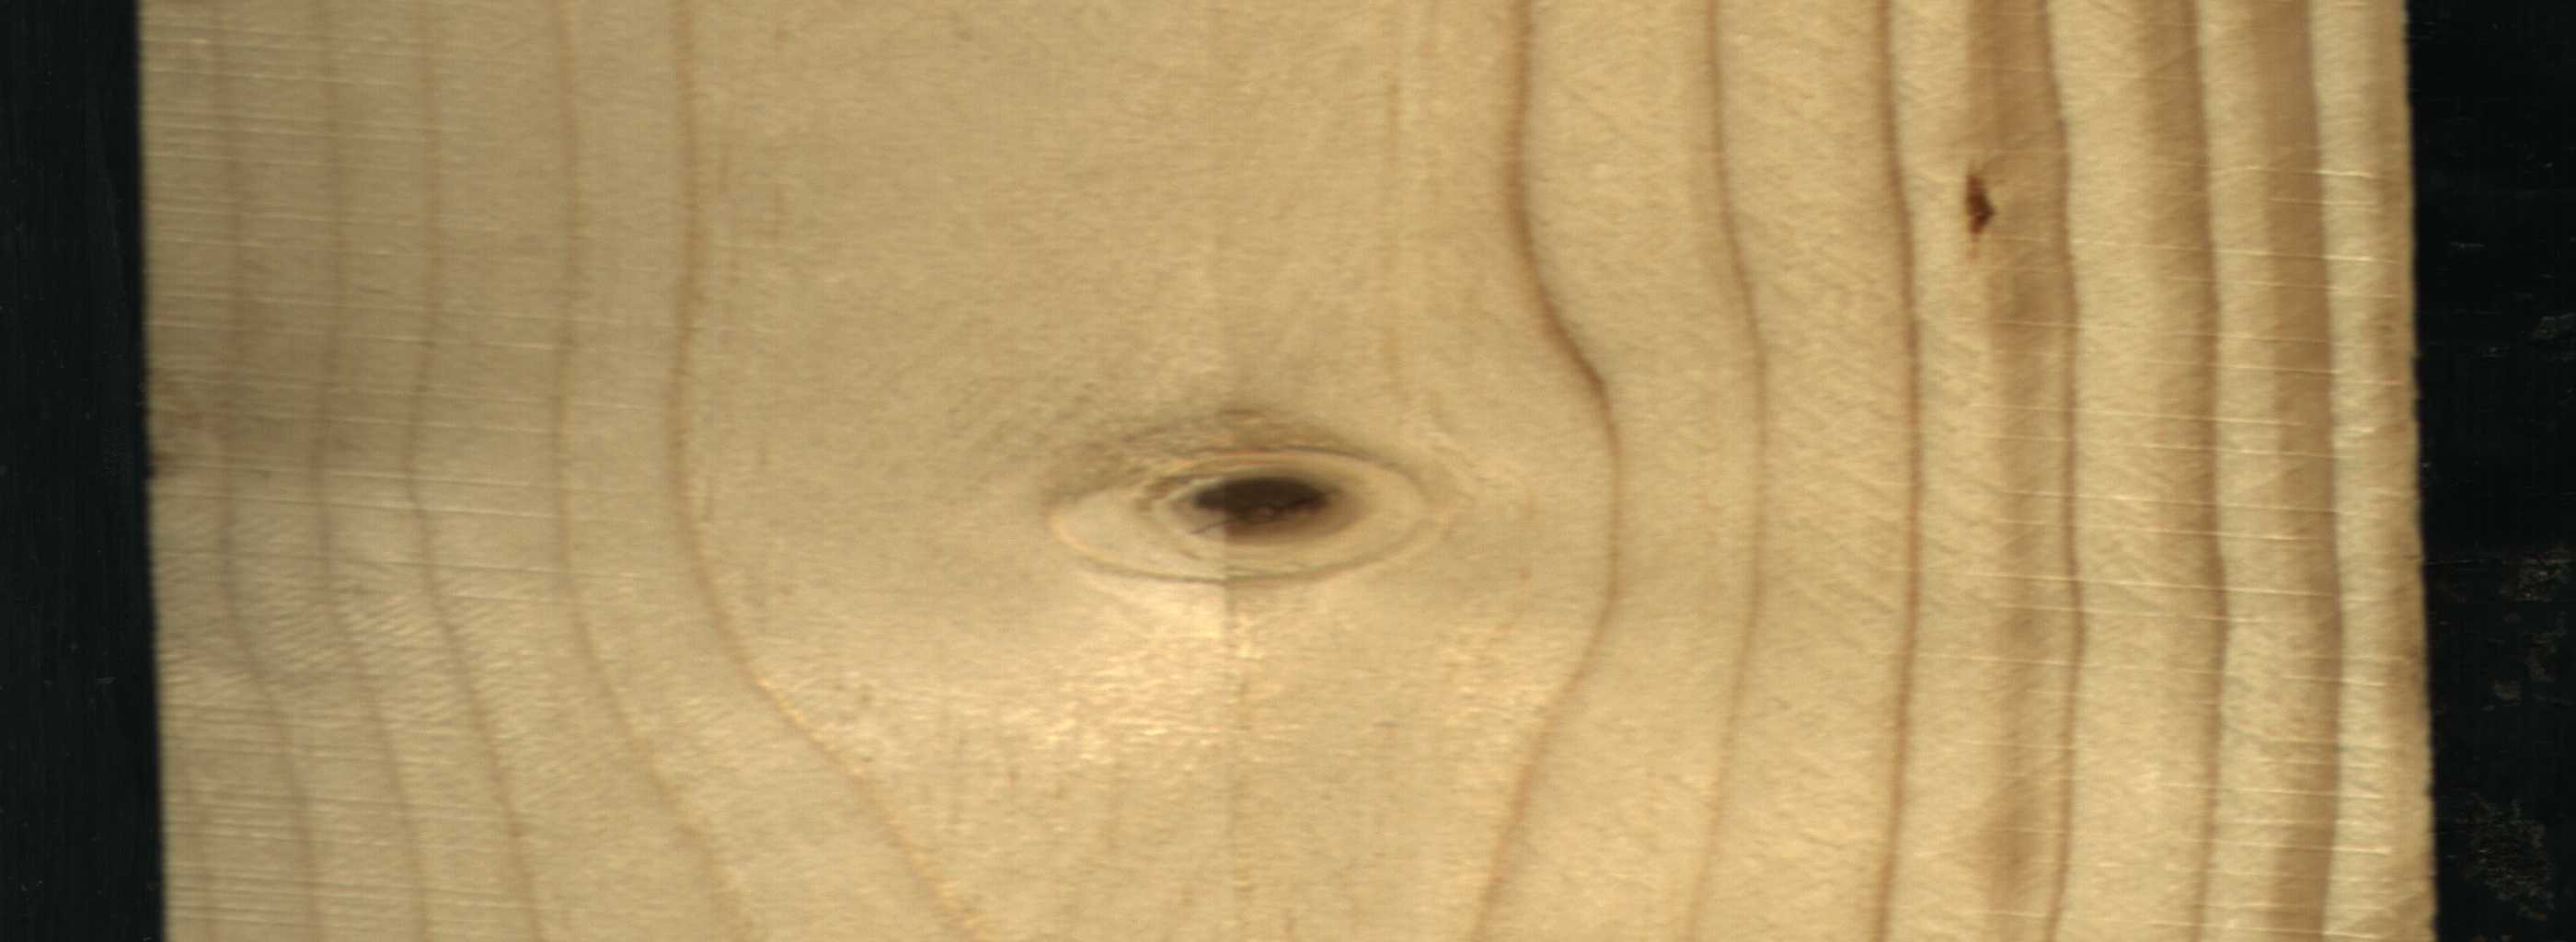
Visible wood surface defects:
resin
knot_with_crack